Question: These are the only leaks i have after some heavy usage:

The only responsible thing here is 'UIScrollView' - which may come from any table in my app.
I have only one custom 'UIScrollView'. Here is the only thing I do with my scroll view:
'''
self.scrollView.contentSize = CGSizeMake(320.0, 40+height);
'''
I also have one 'UIWebView', which also have a 'UIScrollView'.
Should I worry about those leaks? As you can see they go up to 4KB, and with more time of usage, they may use up even more!
Thank you!
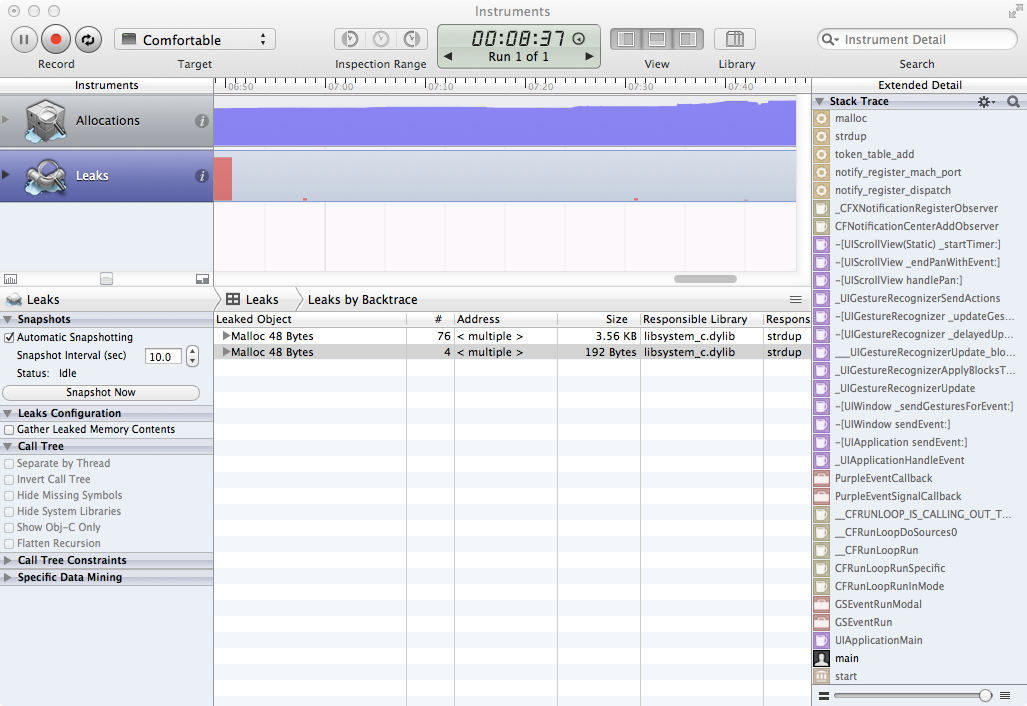
Answer: It's a known bug in 5.1 and 5.1.1 and will be fixed in a future release.
I'm not sure I can quote anything from the Apple developer forums, but if you have a developer account, you can find more info <URL>.